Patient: sex F, age 61
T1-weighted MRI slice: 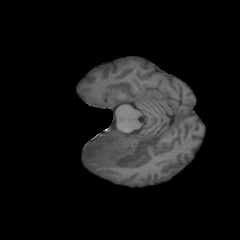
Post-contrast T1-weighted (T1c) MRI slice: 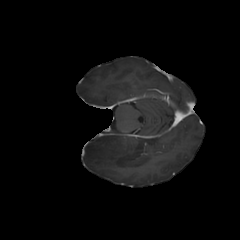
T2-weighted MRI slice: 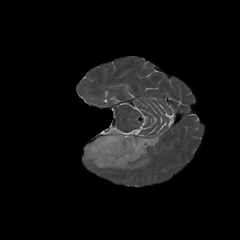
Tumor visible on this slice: yes
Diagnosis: Astrocytoma, IDH-wildtype
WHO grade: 2